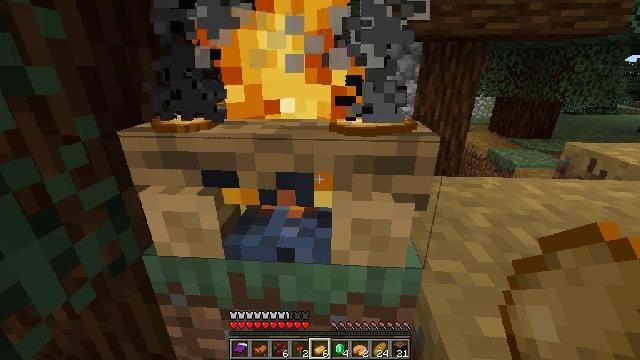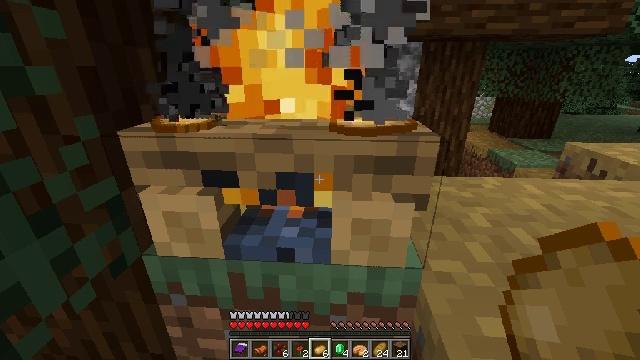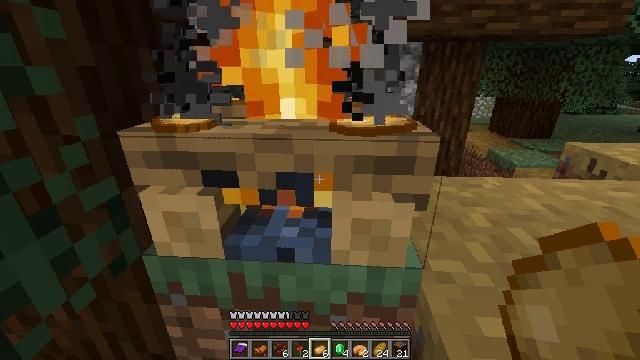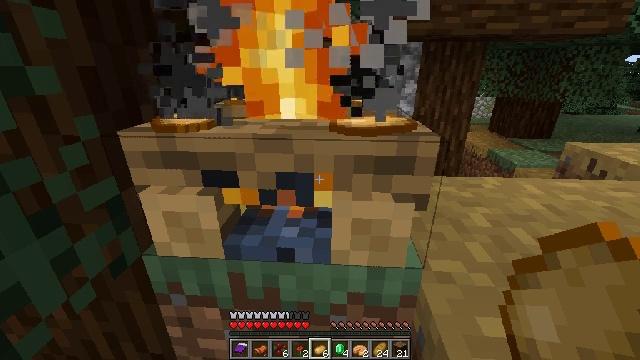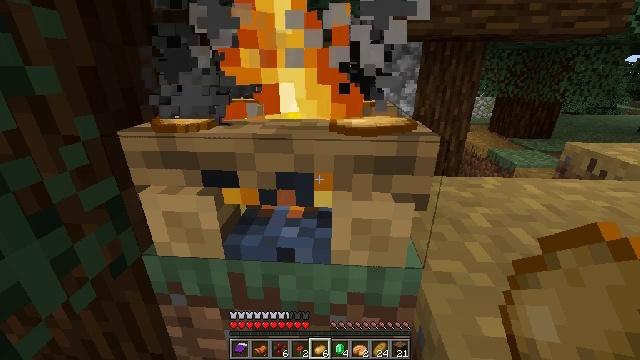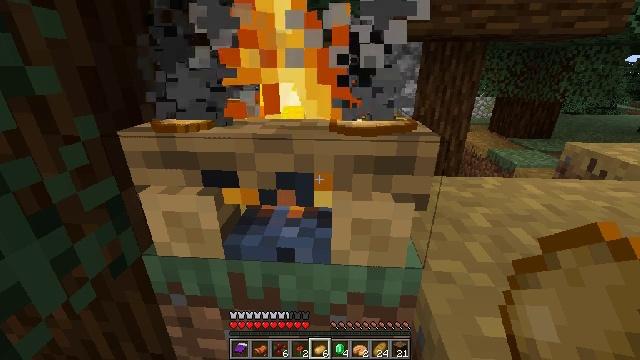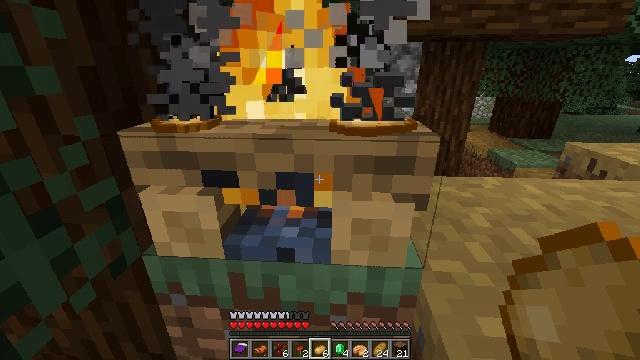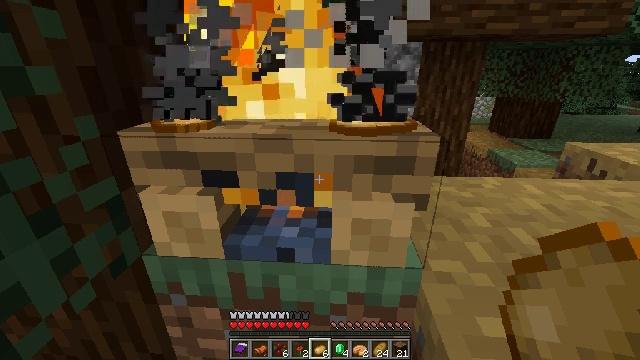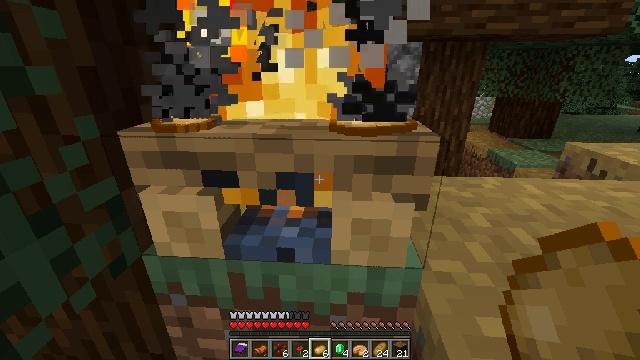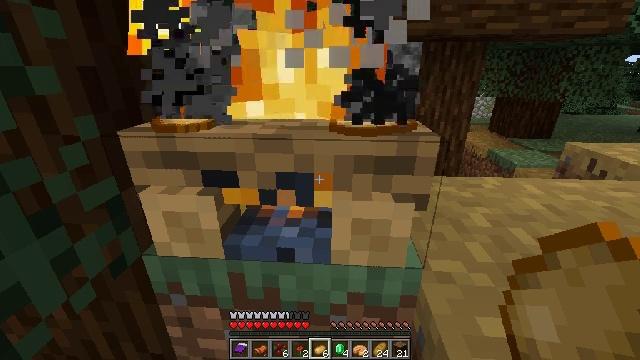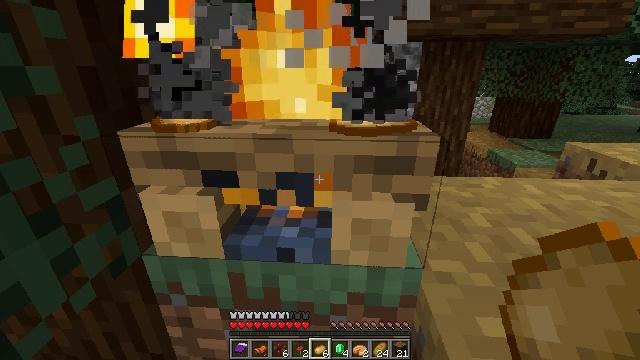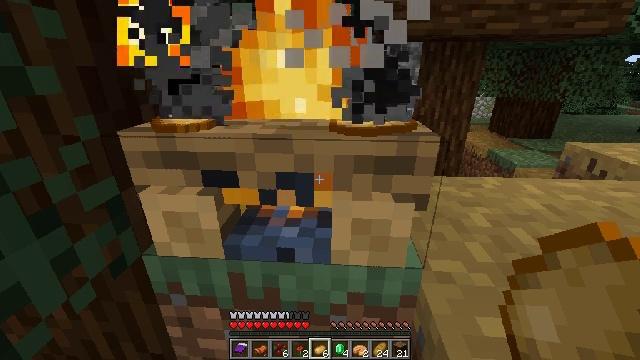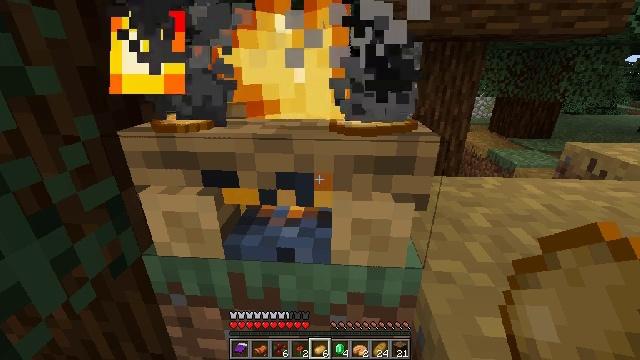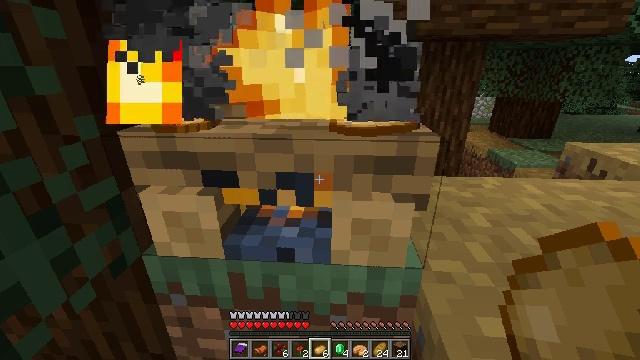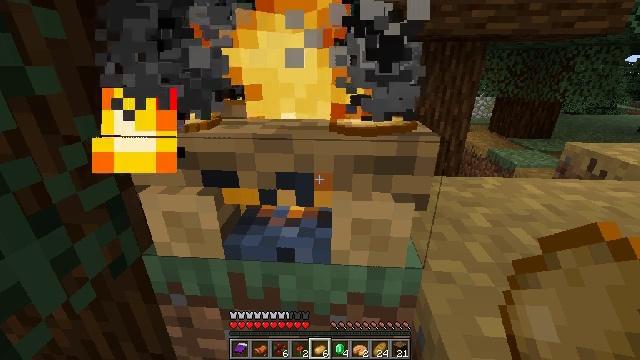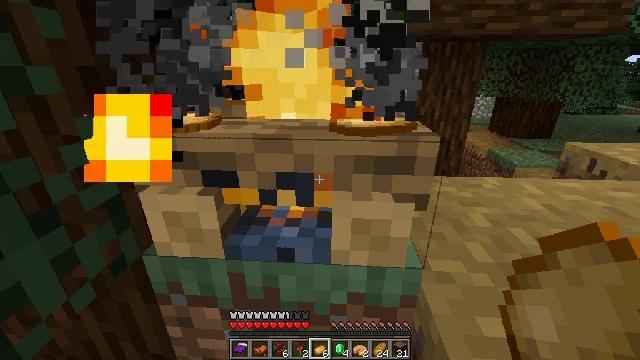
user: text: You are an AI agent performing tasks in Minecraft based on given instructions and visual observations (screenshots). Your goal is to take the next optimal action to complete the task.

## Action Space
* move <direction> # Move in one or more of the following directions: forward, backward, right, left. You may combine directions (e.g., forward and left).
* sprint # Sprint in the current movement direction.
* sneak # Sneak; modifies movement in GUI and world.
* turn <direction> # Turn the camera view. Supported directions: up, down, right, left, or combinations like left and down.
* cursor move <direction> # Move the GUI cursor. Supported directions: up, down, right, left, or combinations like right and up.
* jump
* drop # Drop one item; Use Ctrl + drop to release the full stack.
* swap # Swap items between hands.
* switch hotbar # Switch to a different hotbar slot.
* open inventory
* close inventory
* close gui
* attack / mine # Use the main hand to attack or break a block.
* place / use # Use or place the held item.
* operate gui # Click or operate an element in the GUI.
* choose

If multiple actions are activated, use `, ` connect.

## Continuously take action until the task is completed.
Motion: motion action
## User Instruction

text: craft item air
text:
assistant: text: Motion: use / place
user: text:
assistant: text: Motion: use / place
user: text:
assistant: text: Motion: use / place
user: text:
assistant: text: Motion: use / place
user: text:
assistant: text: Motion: use / place
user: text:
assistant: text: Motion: use / place
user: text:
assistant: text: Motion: use / place
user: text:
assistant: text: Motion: use / place
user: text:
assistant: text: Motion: use / place
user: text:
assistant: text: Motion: use / place
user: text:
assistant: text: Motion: use / place
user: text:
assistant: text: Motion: use / place
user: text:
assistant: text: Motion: use / place
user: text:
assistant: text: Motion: use / place
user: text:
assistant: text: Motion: use / place
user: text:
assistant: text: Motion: use / place
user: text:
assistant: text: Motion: use / place
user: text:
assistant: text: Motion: use / place
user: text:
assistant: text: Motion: use / place
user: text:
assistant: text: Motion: use / place
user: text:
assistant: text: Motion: use / place
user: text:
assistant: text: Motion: use / place
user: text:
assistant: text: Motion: use / place
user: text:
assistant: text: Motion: use / place
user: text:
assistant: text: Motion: use / place
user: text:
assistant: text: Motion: use / place
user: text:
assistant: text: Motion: use / place
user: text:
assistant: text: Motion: use / place
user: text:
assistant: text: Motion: use / place
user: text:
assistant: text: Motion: use / place